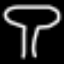
Label: mushroom